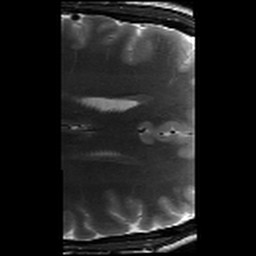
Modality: T2w
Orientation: axial
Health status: healthy
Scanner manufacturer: siemens
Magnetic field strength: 3 T
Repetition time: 8.02 s
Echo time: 0.08 s